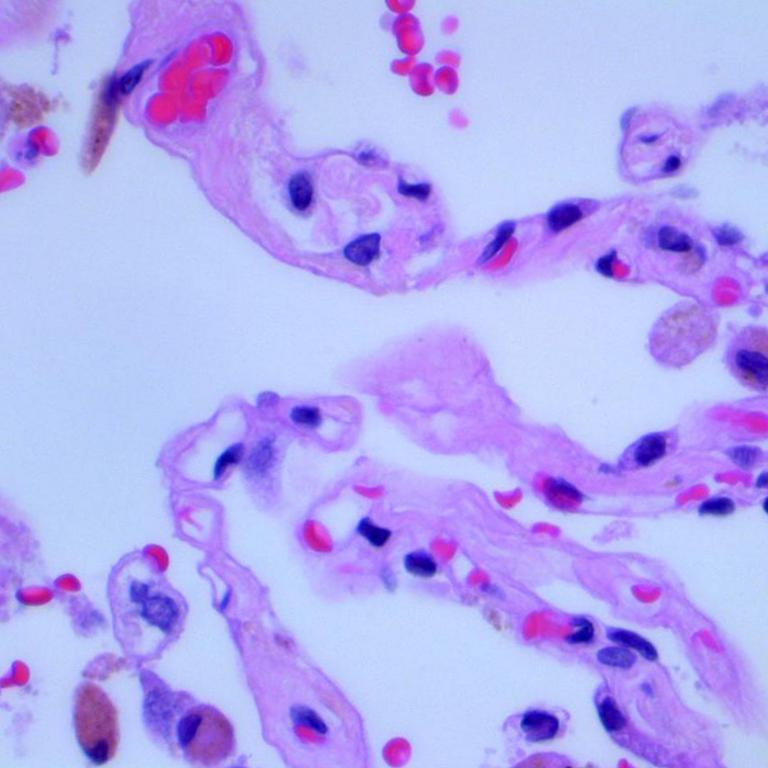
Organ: lung
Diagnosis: benign